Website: home-depot
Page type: account-selection
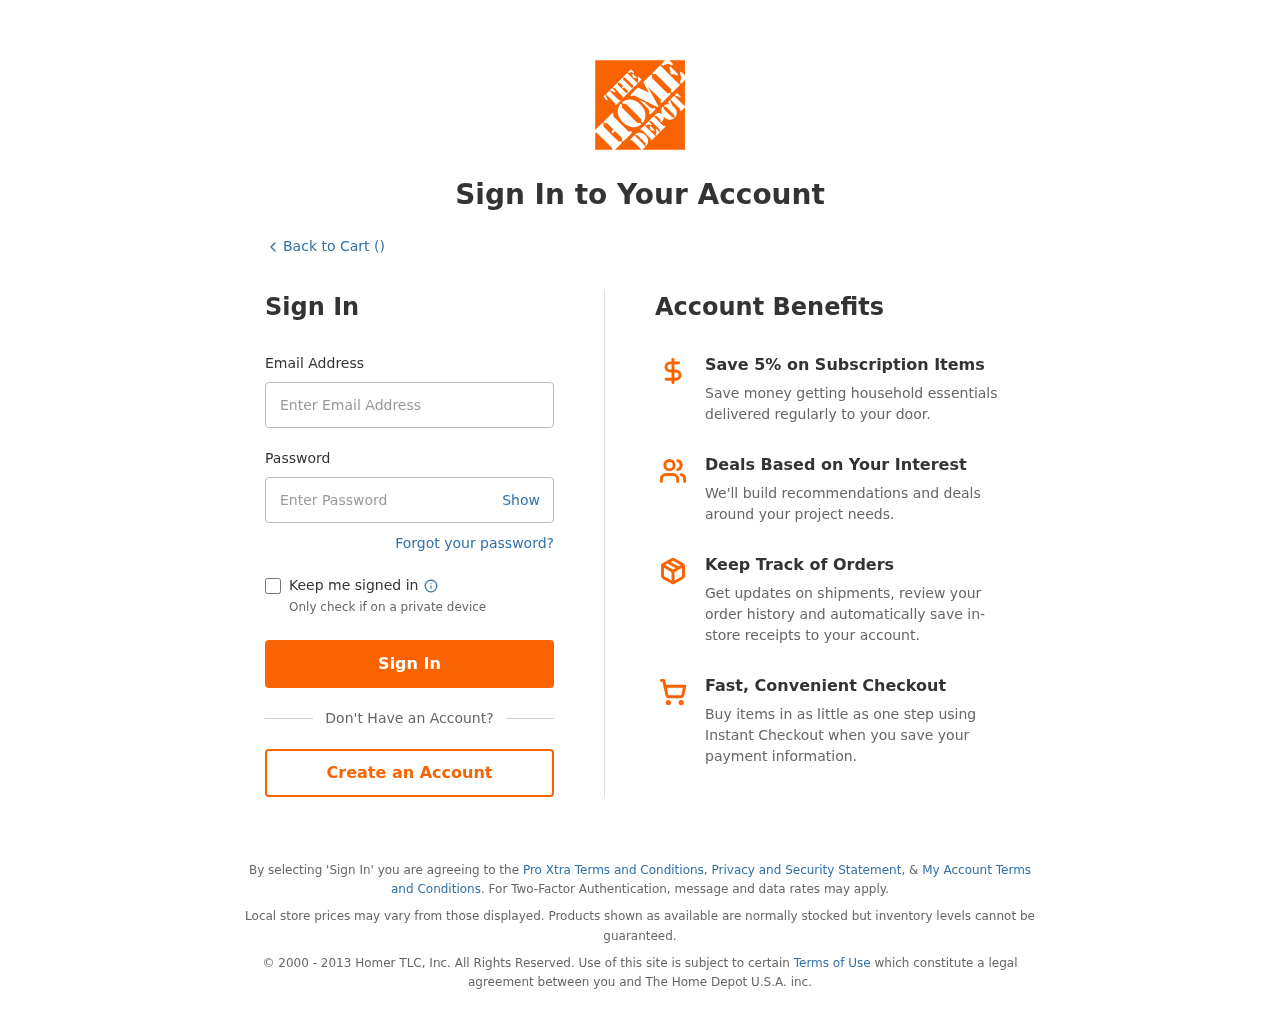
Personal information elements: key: PII_LOGIN_USERNAME
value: jamesalvarado81